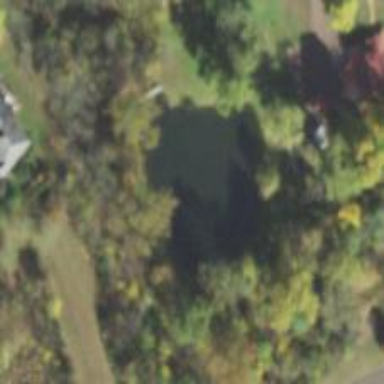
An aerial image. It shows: Pond with natural water.